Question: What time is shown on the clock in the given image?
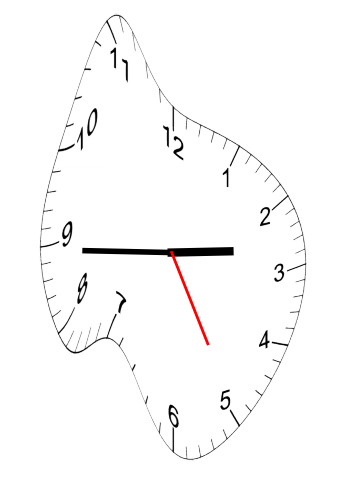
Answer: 02:44:25